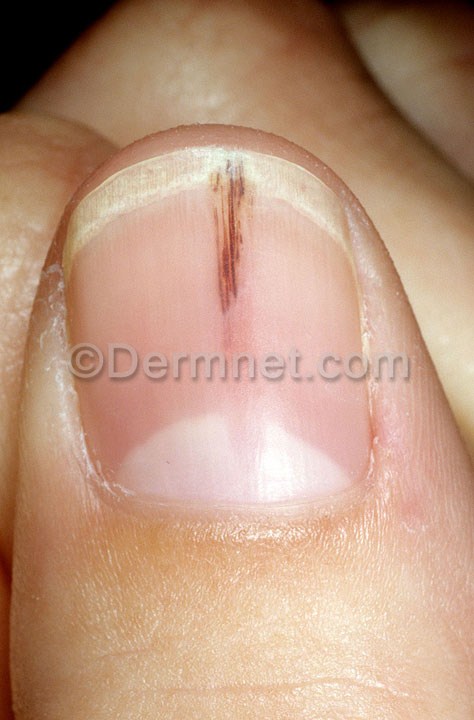
Disease: Nail Fungus and other Nail Disease